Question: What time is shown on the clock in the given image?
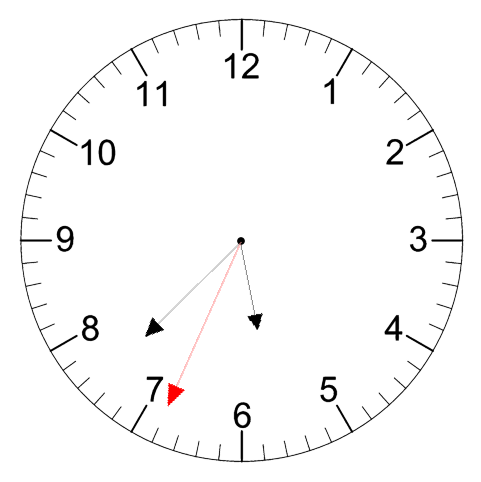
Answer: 05:37:34